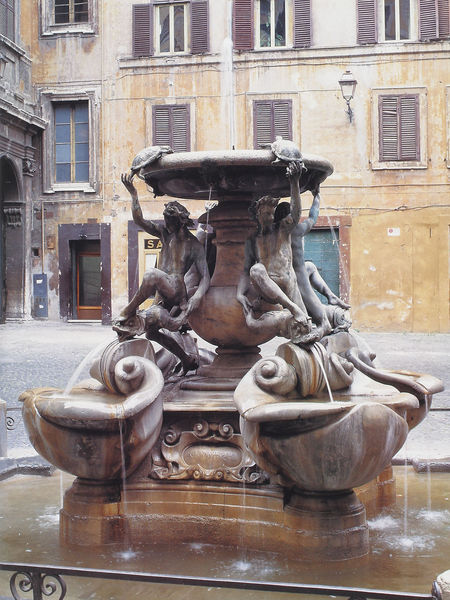
Titel: Schildkrötenbrunnen
Künstler: Taddeo Landini
Standort: Rom, Piazza Mattei (EU - I - Latium)
Schlagwörter: akt, mann, wasser, fluss, stadt, fenster, marmor, tür, gebäude, haus, zaun, schale, sockel, nass, rosa, brunnen, fensterläden, bogen, fassade, italien, venedig, hof, platz, figuren, arch, hands, lamp, men, people, window, figures, gray, sitzende, windows, woman, yellow, brown, geländer, railing, nackte, tor, foto, eingang, hinterhof, medaillon, linear, becken, pavement, strahl, lorbeerkranz, rom, hauseingang, statuen, greek, man, naked, nude, nudes, rock, roman, stone, building, house, sea, water, street, metal, steel, fontaine, fontäne, volute, muschel, shutters, muscheln, schildkröte, tropfen, photo, plaster, sculpture, statue, door, marble, italy, wreath, doors, renaissance, skultpur, square, buildings, baluster, fountain, statues, rain, bare, fish, pool, four, dragon, shell, shells, bernini, wasserspender, neptun, wassermann, brunnenschale, rollwerk, photograph, photography, swirls, europe, copper, schildkröten, stucco, gates, housr, flussgötter, franklreich, fontain, turtle, four men, turtles, dolphins, urple, broun